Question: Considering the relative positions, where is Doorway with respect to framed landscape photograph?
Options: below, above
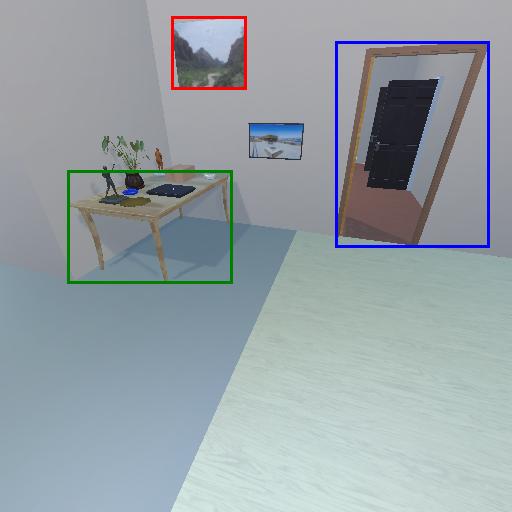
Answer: below